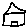
Label: house